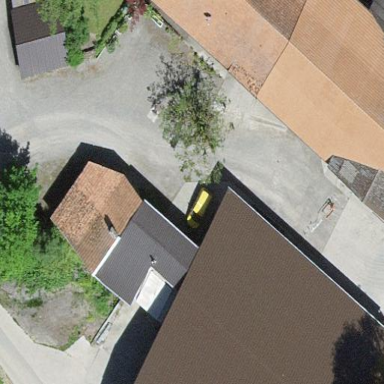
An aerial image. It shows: Bakehouse.